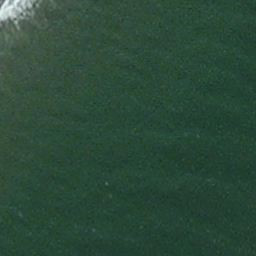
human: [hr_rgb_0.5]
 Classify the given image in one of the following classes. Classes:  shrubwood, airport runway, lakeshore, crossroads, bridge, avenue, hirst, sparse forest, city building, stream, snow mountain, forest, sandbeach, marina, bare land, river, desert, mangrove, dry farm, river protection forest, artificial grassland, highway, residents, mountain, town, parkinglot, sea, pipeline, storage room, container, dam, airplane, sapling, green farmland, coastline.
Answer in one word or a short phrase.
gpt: sea